七年级 · 度量几何学
如图, $A B / / C D$, 直线 $E F$ 分别交直线 $A B 、 C D$ 于点 $E 、 F, F G$ 平分 $\angle E F D$, 若 $\angle 1=75^{\circ}$, 则 $\angle 2$ 的度数为 $(\quad)$

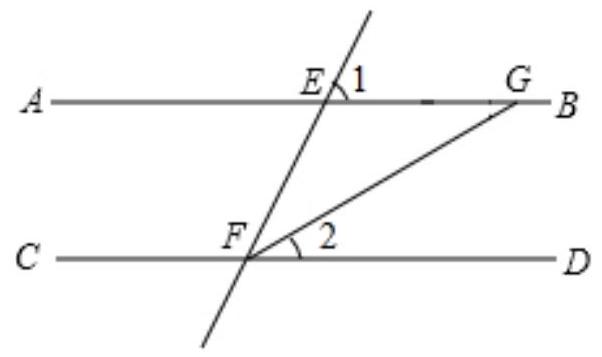
A. $30^{\circ}$
B. $37.5^{\circ}$
C. $36.5^{\circ}$
D. $38.5^{\circ}$
答案: B
解析: because A B / / C D$,

$\therefore \angle E F D=\angle 1=75^{\circ}$,

$\because F G$ 平分 $\angle E F D$,

$\therefore \angle 2=\frac{1}{2} \angle E F D=37.5^{\circ}$,

故选: $B$.